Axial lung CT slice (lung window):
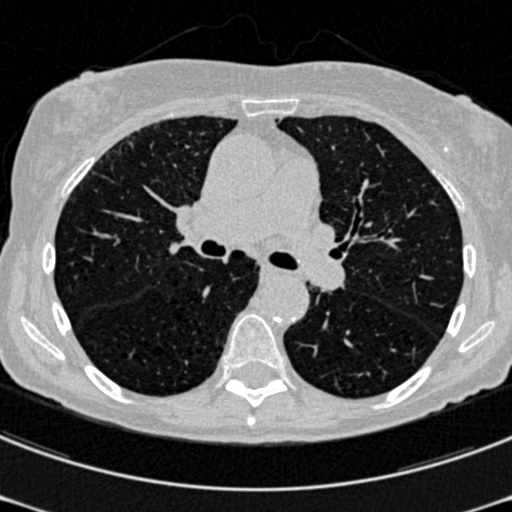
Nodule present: no